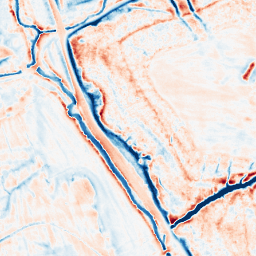
Category: edge_preserving
Decomposition family: anisotropic_diffusion
Decomposition parameters: iterations: 50
kappa: 100
gamma: 0.15
Upsampling method: linear_exact
Upsampling parameters: scale: 8
Upsampling scale: 8